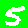
Digit: 5